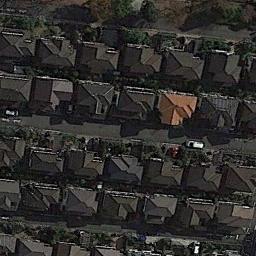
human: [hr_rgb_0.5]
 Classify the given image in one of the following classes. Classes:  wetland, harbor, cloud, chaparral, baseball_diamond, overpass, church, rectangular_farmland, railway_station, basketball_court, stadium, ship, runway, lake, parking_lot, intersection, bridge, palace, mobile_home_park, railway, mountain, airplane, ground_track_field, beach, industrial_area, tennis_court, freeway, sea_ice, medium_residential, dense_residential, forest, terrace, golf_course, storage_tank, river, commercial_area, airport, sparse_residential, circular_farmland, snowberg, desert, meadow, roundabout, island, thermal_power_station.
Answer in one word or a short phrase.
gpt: dense_residential